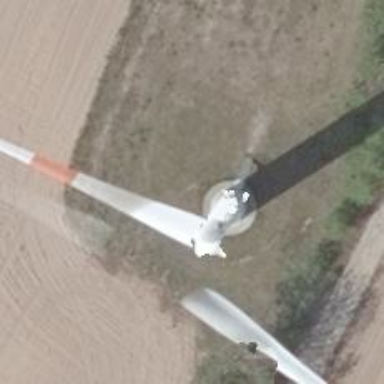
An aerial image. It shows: Wind power generator employing wind turbines.